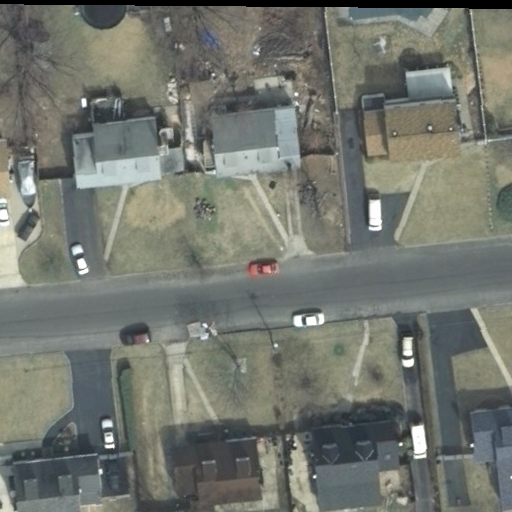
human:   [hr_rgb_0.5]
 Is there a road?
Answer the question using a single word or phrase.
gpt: yes

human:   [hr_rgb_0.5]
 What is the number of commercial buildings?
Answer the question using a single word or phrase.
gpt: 0

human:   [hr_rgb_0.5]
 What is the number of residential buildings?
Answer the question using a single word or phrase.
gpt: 8

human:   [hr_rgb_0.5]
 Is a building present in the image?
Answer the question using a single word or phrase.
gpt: yes

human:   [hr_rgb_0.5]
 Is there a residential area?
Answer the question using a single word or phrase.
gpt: yes

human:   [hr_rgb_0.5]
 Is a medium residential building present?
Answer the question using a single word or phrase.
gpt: yes

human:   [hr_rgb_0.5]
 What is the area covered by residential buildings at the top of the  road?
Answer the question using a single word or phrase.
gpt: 940m2

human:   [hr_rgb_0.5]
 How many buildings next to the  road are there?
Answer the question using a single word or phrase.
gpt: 9

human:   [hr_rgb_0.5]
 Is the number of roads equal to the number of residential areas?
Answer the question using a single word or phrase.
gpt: yes

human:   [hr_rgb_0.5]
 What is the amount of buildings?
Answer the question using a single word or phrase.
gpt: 9

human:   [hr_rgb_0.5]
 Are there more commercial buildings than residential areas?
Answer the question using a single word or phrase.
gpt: no

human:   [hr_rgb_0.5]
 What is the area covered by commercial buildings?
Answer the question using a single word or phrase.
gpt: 0m2

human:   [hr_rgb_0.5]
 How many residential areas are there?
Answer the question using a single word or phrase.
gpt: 1

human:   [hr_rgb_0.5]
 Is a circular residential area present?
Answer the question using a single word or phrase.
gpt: no

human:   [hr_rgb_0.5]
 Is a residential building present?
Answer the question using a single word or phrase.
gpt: yes

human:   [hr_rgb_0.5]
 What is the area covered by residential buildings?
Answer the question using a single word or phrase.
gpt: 1549m2

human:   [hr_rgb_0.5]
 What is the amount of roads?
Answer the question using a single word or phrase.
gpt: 1

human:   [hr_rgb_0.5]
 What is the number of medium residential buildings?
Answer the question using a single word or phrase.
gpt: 7

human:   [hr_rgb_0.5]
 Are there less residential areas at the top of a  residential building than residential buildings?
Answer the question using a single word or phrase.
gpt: yes

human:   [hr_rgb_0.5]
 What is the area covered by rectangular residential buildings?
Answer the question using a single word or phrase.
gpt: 363m2

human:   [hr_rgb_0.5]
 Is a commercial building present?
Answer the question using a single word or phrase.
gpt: no

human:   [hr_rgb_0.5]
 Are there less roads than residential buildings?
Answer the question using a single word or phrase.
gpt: yes

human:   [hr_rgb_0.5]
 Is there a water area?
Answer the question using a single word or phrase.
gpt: no

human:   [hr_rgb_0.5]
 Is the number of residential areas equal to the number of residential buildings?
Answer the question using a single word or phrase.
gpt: no

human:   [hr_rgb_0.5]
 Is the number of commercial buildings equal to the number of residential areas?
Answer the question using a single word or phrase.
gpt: no

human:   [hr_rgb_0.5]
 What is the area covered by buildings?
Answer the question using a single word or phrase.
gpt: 1572m2

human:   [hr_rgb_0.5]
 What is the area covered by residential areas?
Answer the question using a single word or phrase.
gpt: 10611m2

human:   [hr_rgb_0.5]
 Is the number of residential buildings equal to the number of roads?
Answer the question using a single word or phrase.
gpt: no

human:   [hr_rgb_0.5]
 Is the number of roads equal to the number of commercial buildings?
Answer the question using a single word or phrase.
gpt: no

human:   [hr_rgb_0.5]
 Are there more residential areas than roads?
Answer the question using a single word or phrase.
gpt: no

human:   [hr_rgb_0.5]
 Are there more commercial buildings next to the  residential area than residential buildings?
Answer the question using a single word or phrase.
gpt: no

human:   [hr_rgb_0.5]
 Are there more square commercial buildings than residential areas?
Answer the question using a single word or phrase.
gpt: no

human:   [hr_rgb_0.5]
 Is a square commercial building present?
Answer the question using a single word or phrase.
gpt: no

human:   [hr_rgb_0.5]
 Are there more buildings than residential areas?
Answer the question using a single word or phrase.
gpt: yes

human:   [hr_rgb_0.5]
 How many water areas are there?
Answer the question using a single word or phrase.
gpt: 0

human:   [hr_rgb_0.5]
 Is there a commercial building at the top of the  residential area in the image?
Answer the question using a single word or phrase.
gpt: no

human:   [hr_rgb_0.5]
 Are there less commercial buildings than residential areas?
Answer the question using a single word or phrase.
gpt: yes

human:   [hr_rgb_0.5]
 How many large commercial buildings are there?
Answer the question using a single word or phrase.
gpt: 0

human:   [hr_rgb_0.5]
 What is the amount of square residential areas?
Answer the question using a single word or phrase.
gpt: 0

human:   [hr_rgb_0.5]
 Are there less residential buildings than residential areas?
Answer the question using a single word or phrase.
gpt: no

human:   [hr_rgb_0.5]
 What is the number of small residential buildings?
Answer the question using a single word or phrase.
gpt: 1

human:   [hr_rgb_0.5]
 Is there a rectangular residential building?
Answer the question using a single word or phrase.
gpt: yes

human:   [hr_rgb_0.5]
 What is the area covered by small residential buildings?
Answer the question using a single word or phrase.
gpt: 2m2

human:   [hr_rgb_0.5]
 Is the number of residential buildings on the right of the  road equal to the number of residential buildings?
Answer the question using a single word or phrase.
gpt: no

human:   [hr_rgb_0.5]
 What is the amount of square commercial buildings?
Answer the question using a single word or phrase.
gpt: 0

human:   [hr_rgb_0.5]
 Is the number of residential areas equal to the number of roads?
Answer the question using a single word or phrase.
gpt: yes

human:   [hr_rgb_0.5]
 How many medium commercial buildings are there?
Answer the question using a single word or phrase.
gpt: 0

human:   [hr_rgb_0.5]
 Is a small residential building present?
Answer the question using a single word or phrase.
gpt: yes

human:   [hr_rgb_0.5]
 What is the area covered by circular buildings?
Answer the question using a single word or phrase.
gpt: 0m2

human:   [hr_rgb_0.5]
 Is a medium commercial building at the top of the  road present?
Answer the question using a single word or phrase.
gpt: no

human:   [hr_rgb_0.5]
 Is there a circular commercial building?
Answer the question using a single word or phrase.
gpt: no

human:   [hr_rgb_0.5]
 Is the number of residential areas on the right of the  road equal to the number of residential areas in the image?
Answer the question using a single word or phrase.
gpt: yes

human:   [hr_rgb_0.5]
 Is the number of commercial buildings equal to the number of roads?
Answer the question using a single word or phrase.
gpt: no

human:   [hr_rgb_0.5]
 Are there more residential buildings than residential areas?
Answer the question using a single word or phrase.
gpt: yes

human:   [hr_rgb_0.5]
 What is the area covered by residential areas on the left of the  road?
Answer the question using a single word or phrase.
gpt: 0m2

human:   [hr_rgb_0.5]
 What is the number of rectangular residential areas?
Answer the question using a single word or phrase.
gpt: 1

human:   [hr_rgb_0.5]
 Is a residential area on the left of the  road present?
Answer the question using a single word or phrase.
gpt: no

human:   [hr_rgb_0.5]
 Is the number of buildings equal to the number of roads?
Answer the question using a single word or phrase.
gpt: no

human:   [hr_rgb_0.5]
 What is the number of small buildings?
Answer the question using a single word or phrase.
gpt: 2

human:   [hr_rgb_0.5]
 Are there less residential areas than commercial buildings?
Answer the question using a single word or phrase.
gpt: no

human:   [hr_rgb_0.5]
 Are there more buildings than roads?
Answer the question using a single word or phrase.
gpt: yes

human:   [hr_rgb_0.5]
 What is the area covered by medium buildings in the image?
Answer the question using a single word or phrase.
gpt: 1547m2

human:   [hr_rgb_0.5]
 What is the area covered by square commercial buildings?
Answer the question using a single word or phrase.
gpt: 0m2

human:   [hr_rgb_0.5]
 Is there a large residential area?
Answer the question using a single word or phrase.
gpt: yes